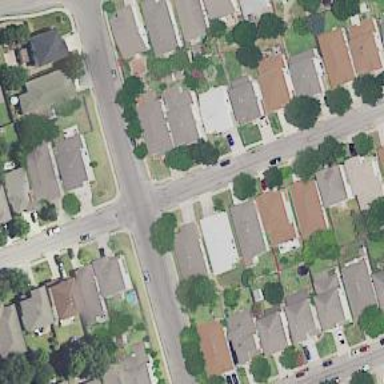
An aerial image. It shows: Residential road with asphalt surface and separate sidewalk.